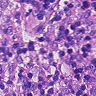
Metastatic tissue present: no